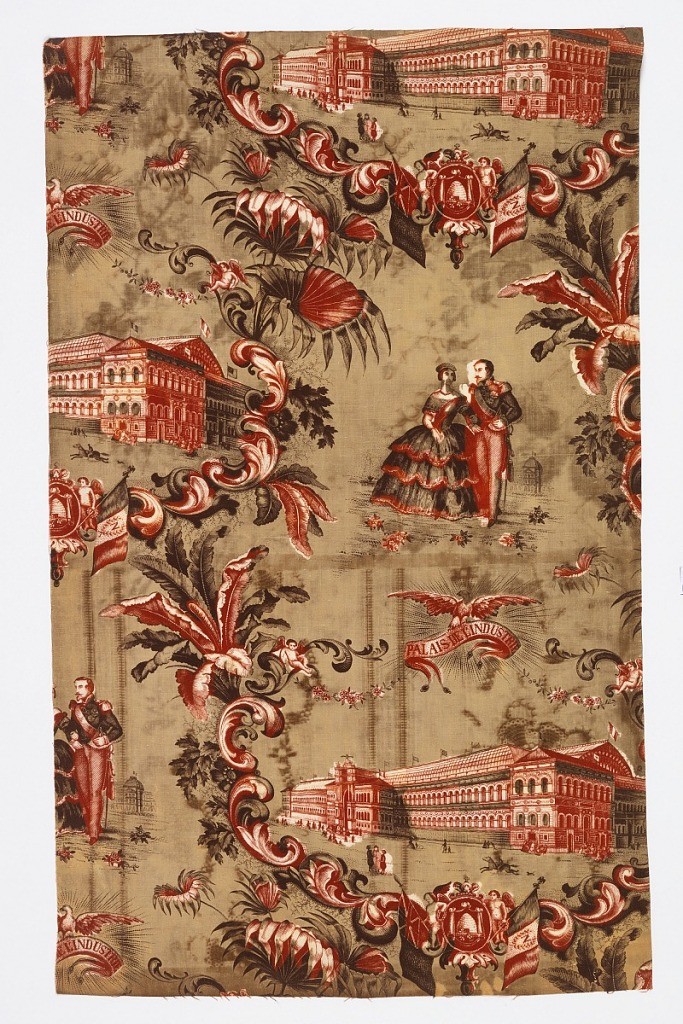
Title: Textile
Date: ca. 1855
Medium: cotton Technique: printed by engraved roller and block printed on plain weave
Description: Textile made to commemorate the Paris Universal Exposition of 1855. Half-drop repeat of a scenic oval medallion framed by rococo floral scrolls. Within the medallion: at bottom, a building identified as the Palais de L'Industrie. Above it, a ribbon held by an eagle, and at top, Emperor Napoleon III and Empress Eugenie. The coat of arms of Napoleon III incorporated in the floral frame at the bottom. White ground fabric printed red and deep purple for the pattern and yellow for the background.